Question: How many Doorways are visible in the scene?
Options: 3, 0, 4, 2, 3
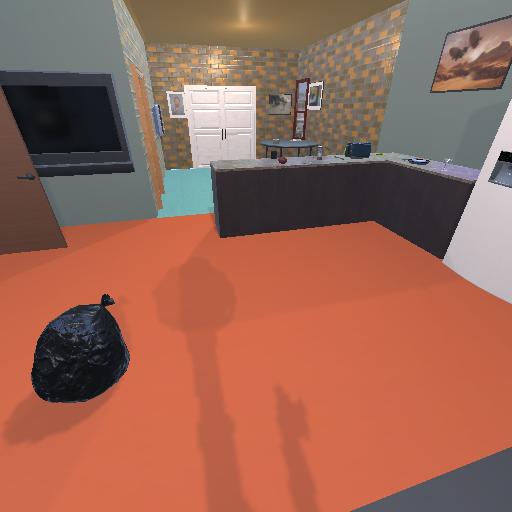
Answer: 3